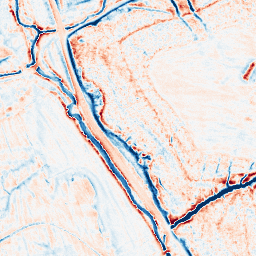
Category: edge_preserving
Decomposition family: anisotropic_diffusion
Decomposition parameters: iterations: 20
kappa: 10
gamma: 0.2
Upsampling method: regularized
Upsampling parameters: scale: 2
lambda_reg: 0.01
Upsampling scale: 2